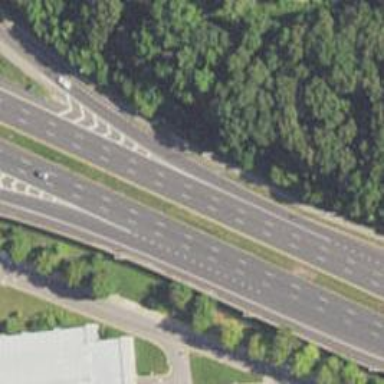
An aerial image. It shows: Primary highway that is also expressway.